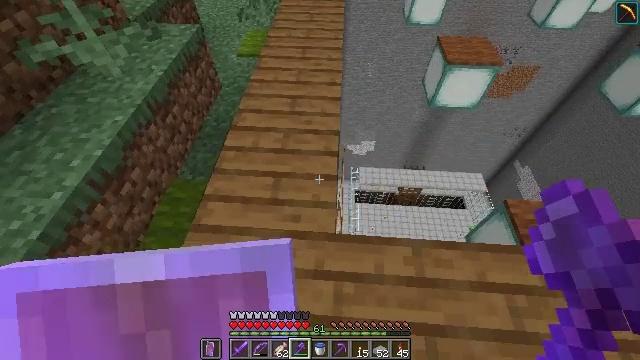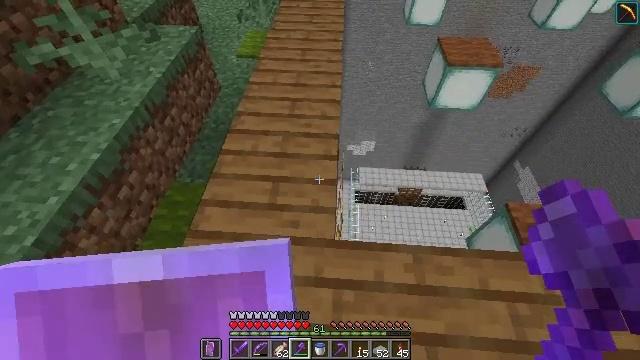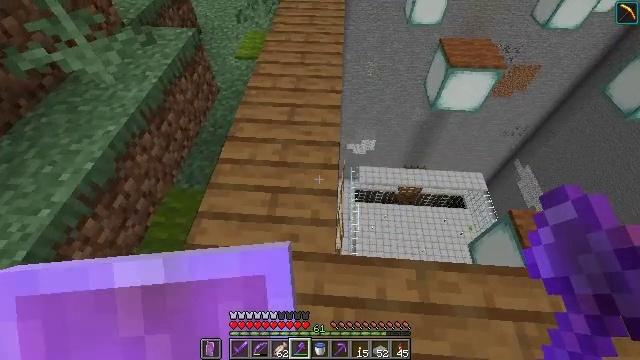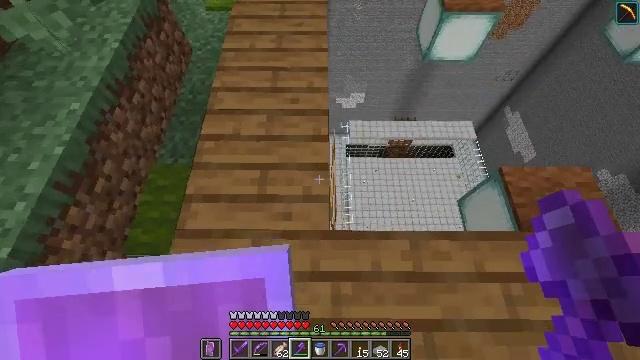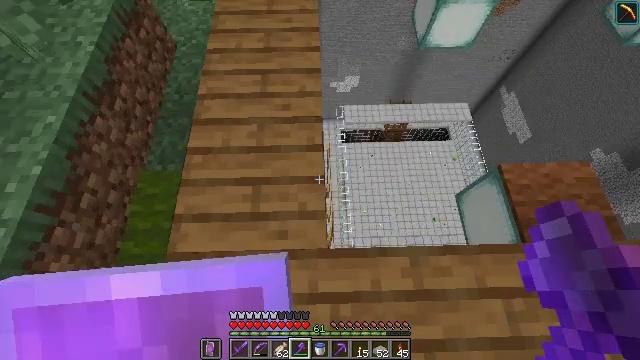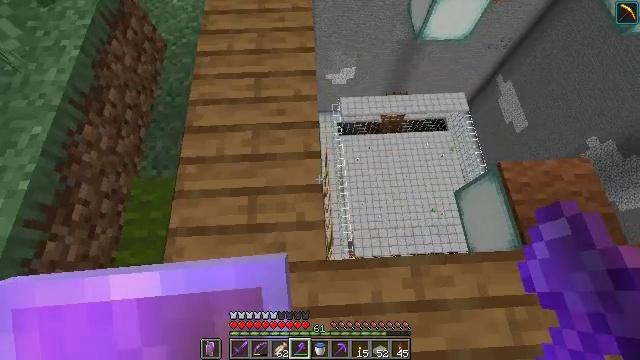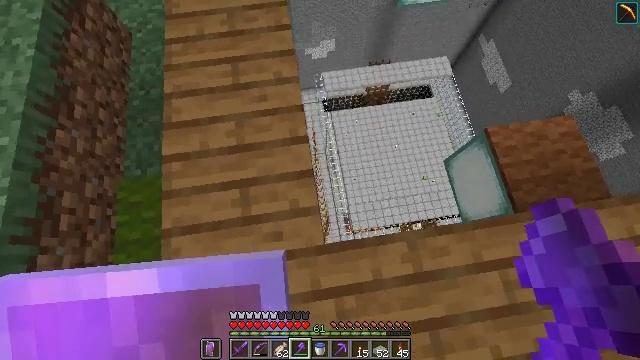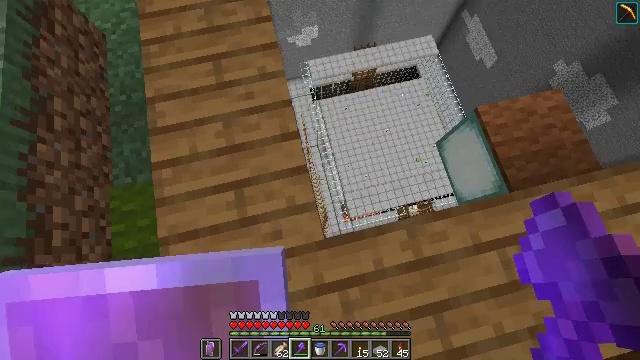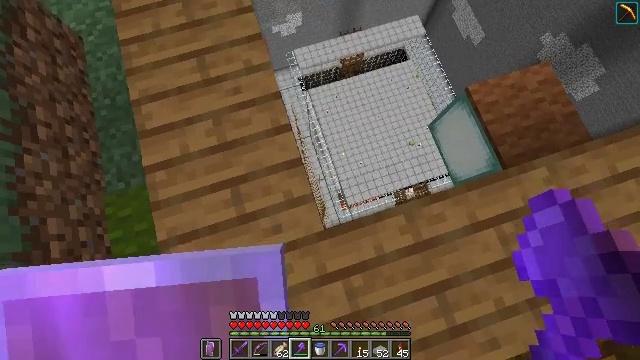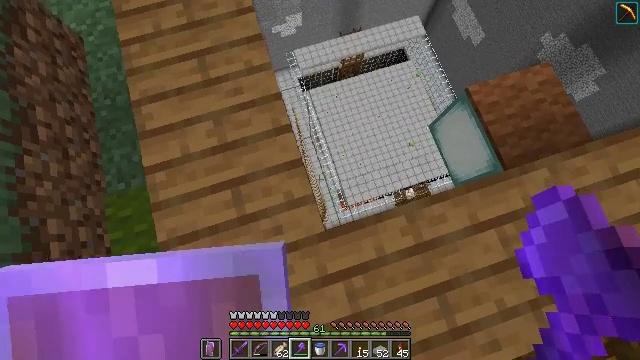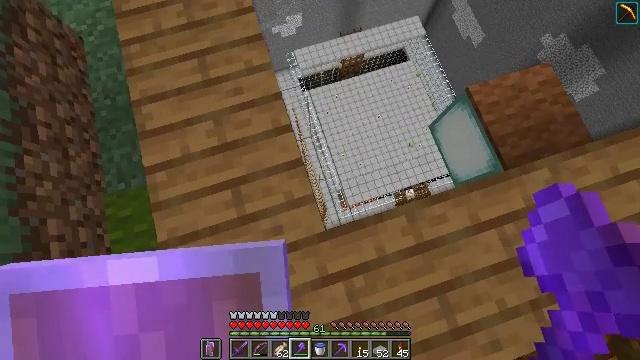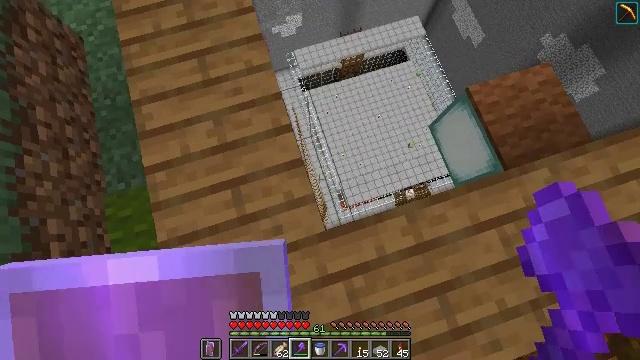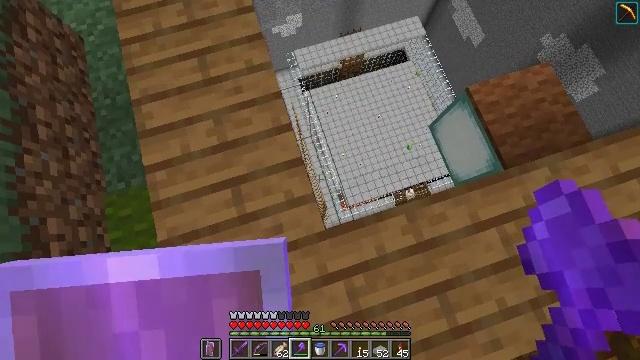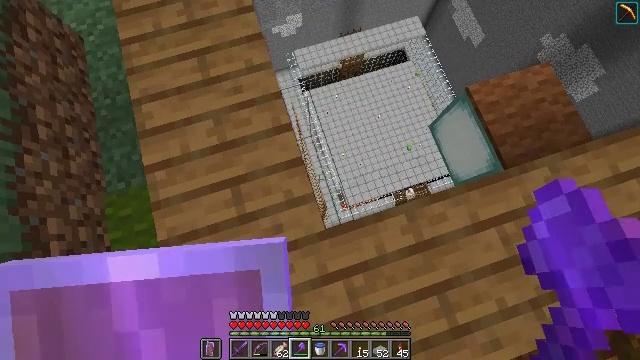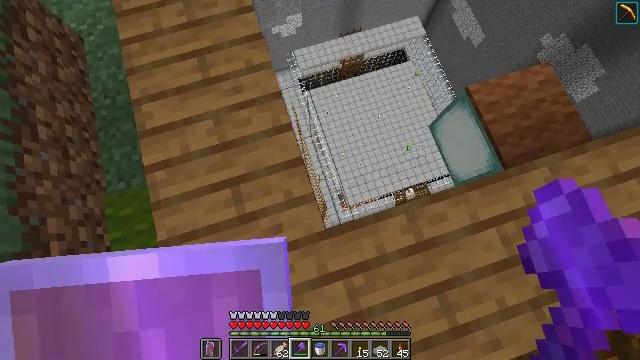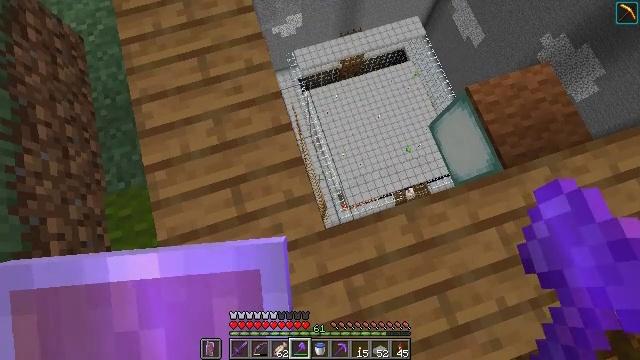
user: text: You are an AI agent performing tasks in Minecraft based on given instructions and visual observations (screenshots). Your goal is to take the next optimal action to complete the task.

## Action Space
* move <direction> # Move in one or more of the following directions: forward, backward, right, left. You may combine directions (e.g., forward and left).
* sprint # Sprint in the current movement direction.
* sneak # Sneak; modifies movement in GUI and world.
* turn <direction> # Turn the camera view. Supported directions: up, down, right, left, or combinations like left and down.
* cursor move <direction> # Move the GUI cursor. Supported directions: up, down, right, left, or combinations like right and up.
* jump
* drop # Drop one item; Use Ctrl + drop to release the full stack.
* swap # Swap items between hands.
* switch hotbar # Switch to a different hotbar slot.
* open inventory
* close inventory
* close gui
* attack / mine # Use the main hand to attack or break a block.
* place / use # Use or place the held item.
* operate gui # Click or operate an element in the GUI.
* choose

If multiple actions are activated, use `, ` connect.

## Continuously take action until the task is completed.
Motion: motion action
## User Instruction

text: Break the ladder to collect it.
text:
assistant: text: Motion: no_op
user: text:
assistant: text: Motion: move forward
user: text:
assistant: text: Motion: move forward, turn right and down
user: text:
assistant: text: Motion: move forward, turn right and down
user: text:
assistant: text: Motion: turn right and down
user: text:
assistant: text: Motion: turn right and down
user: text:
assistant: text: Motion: turn right and down
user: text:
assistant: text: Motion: turn right and down
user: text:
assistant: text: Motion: no_op
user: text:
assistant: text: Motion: no_op
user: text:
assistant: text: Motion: no_op
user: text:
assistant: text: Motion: no_op
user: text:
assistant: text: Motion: no_op
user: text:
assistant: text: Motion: no_op
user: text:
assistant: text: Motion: no_op
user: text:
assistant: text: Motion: no_op
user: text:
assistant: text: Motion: no_op
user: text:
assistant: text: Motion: no_op
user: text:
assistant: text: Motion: turn left
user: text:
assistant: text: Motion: no_op
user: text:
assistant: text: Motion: no_op
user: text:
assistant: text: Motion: no_op
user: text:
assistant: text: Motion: no_op
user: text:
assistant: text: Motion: no_op
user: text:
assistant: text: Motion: attack / mine
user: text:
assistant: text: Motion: attack / mine
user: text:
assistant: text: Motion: attack / mine
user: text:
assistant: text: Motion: attack / mine
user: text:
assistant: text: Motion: attack / mine
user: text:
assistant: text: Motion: attack / mine